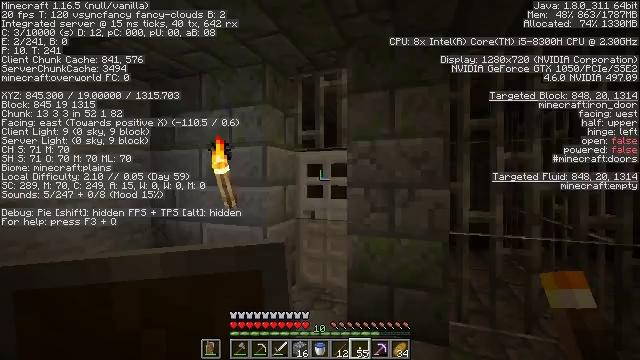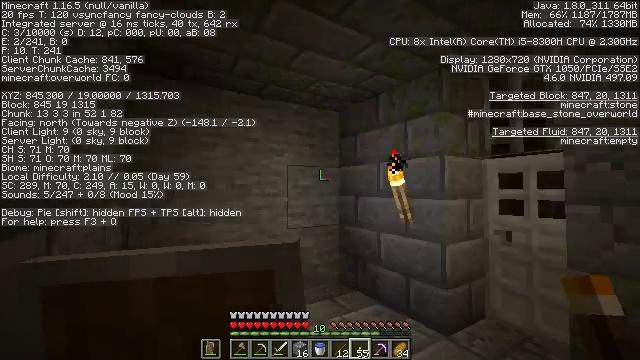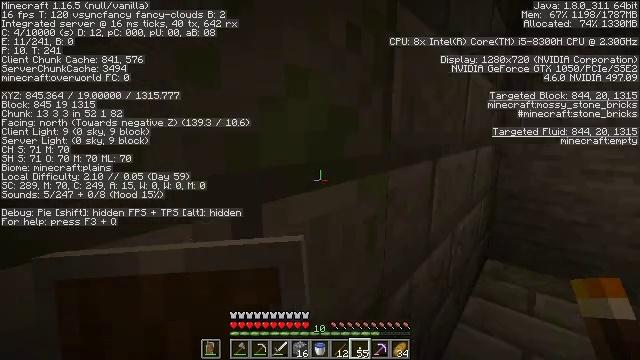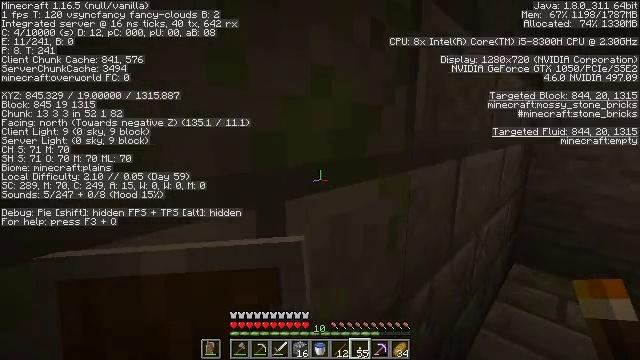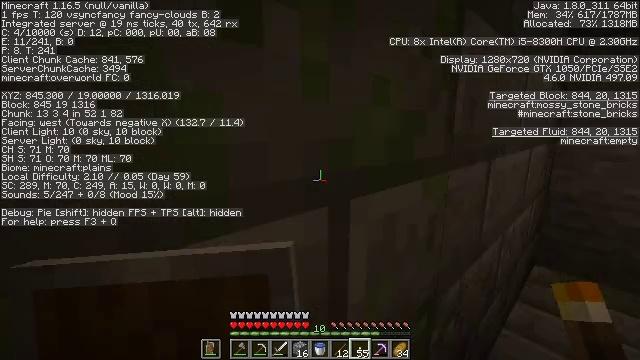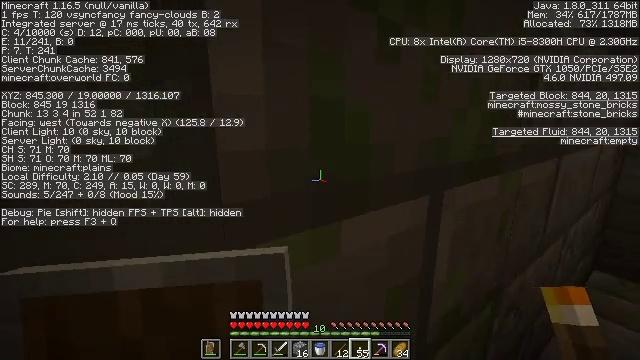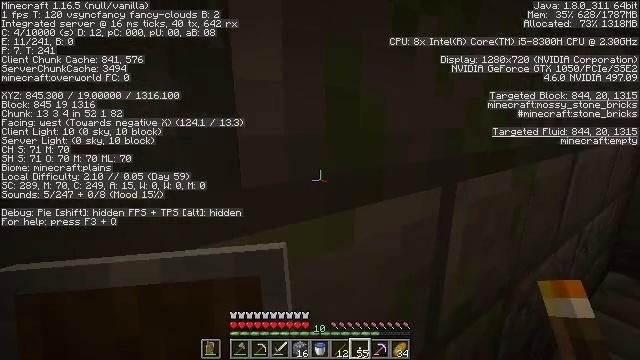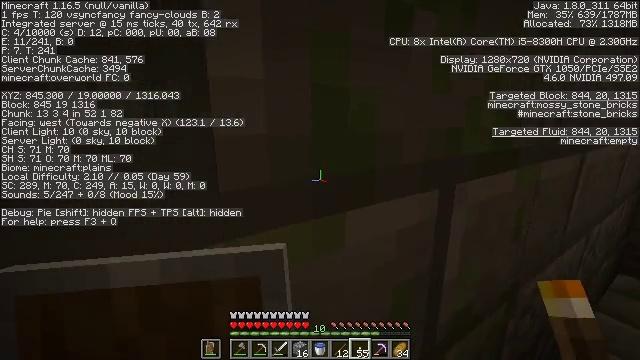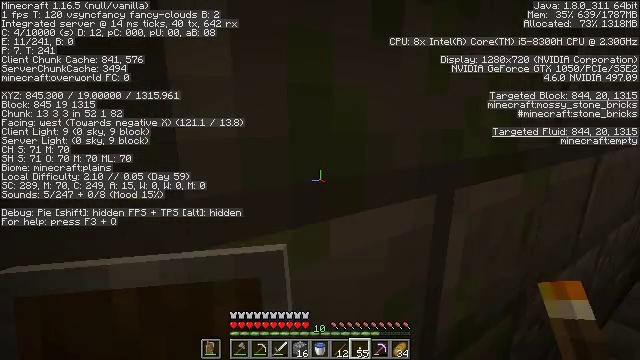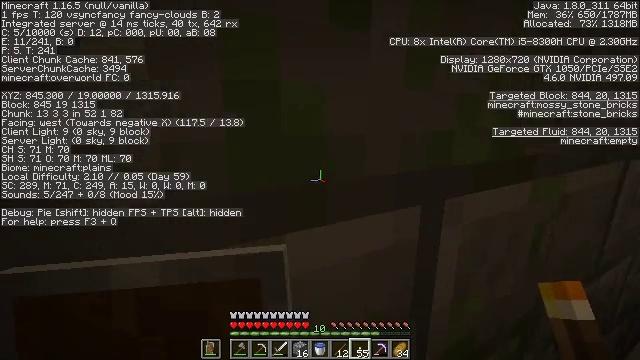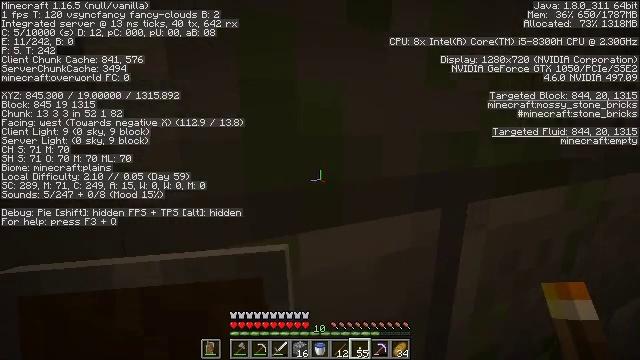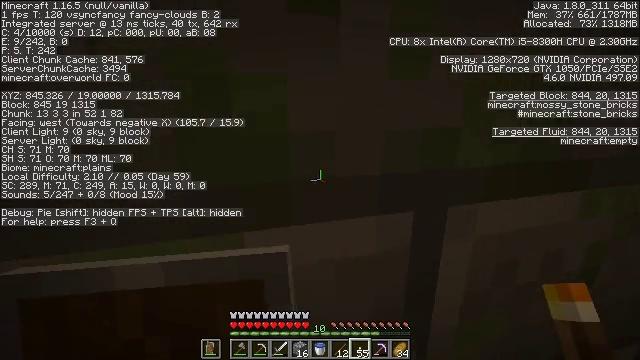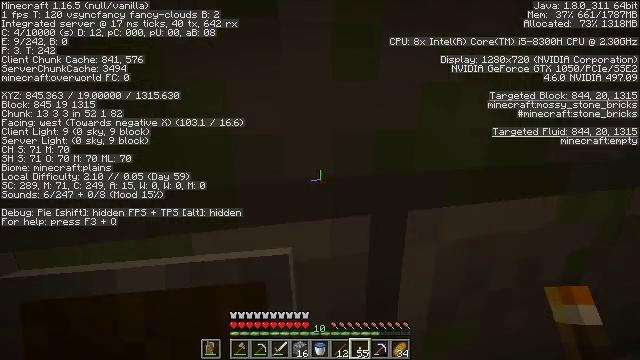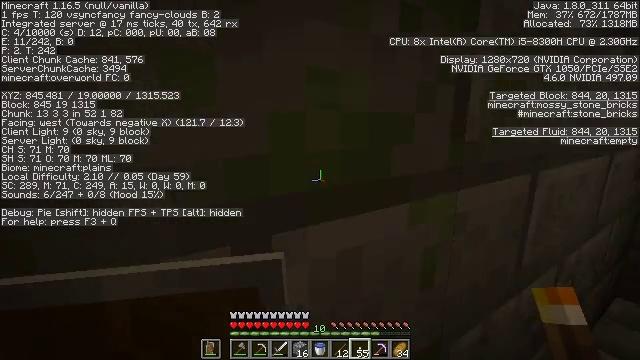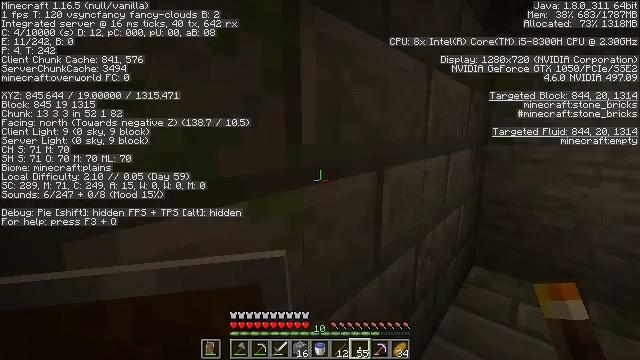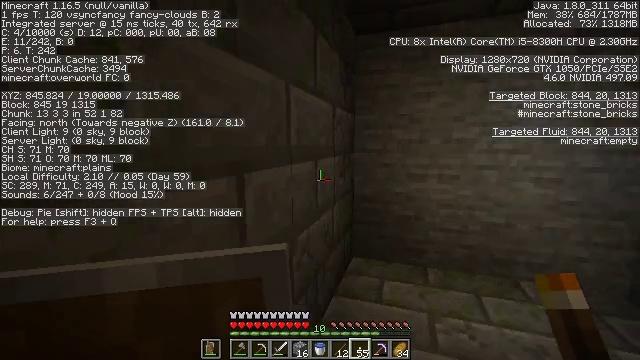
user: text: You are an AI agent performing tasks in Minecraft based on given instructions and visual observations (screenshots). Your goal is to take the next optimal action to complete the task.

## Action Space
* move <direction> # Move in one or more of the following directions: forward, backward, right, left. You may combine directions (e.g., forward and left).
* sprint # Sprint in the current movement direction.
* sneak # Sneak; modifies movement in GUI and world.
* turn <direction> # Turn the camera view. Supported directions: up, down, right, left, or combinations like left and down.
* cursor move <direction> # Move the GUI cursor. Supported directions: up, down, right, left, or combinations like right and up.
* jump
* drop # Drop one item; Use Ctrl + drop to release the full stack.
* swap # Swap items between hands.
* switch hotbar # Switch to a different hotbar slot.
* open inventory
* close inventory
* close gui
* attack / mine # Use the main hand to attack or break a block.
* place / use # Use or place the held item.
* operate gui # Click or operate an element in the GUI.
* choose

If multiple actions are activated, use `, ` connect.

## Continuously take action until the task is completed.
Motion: motion action
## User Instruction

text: Smash the iron door for recycling.
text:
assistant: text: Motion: no_op
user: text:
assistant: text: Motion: move back and move right, turn left and down
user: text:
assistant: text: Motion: move left, turn left
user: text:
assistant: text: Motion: move left, turn left
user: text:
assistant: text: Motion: move forward and move left, turn left and down
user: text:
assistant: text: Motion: move forward, turn left
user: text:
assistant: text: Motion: move forward, turn left
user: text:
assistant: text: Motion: move forward, turn left
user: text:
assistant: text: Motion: turn left
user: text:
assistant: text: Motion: turn left
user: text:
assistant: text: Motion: move right, turn left and down
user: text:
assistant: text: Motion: move right, turn left
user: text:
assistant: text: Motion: move back and move right, turn right and up
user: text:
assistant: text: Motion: move back and move right, turn right and up
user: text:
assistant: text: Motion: move back and move right, turn right and up
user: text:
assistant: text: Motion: move back, turn right and up
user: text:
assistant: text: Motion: no_op
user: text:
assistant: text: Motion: move forward
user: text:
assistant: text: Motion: move forward and move right
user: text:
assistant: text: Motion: move forward and move right
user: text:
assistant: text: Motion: move forward and move right
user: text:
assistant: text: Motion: move forward and move right, turn left and down
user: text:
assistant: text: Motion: move forward and move right, turn left and down
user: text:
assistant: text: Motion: move forward and move right, turn left
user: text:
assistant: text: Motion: no_op
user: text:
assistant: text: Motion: no_op
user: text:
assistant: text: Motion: no_op
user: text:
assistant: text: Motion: move back, turn right
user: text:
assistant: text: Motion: move back, turn right and up
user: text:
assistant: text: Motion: move back, turn right and up